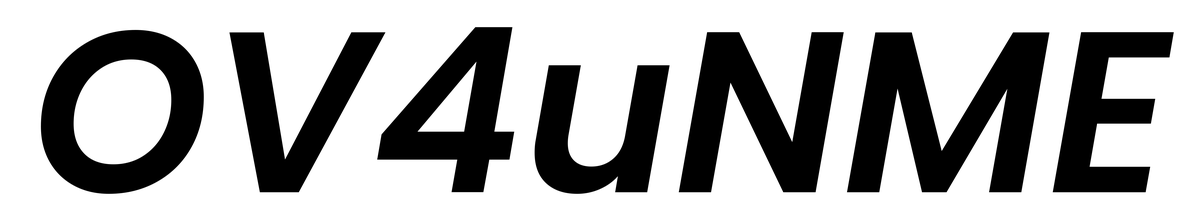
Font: Poppins-SemiBoldItalic